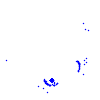
Particle: proton